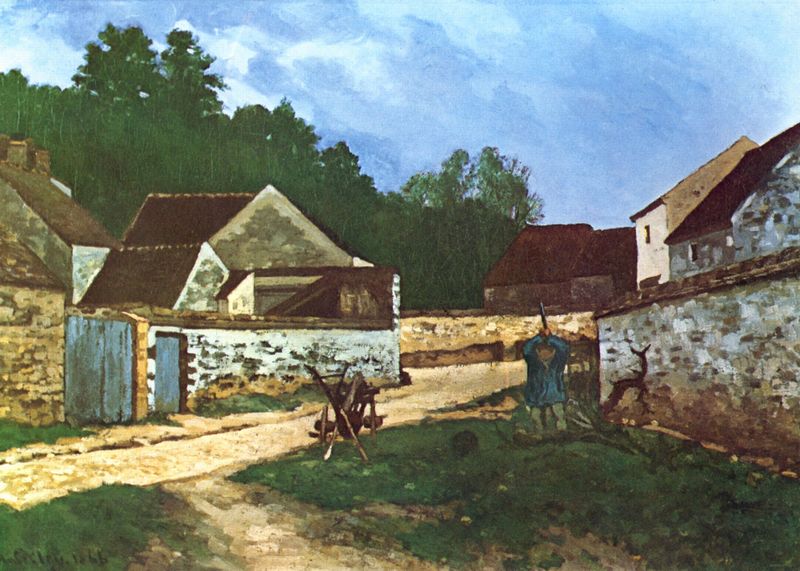
Titel: Dorfstraße in Marlotte
Künstler: Alfred Sisley
Standort: Buffalo (New York)
Institution: Albright-Knox Art Gallery
Schlagwörter: baum, blau, dunkel, gemälde, himmel, laub, mann, schatten, weiß, wolken, aquarell, bäume, gelb, grün, impressionismus, komposition, landschaft, ocker, sand, stadt, äste, braun, bunt, fenster, frankreich, grau, hell, hintergrund, holz, licht, schwarz, straße, tür, dach, gebäude, gras, haus, rasen, rot, weg, wiese, wolke, beige, expressionismus, hemd, hose, wand, mensch, silber, steine, öl, ast, erde, häuser, natur, pfad, wege, land, kind, wald, arbeit, bauern, kamin, schornstein, garten, genremalerei, ort, türen, acker, arbeiten, feldarbeit, farben, flächen, dorf, dächer, giebel, mauer, schornsteine, ziegel, formen, klein, nautr, bauernhof, hof, wall, bauer, tor, gestalt, eingang, hacken, bruan, gerät, knien, gemäuer, tore, werkzeug, gut, mauern, axt, konstruktion, stall, village, gehöft, siedlung, frei, einfahrt, balu, weinrebe, pflug, geometrie, hacke, riss, gemauert, tektonisch, häsuer, gartentor, sprünge, scheunentor, egge, hlz, aare, holzhacken, raseng, holzhacker, plfug, baumfront, beige braun